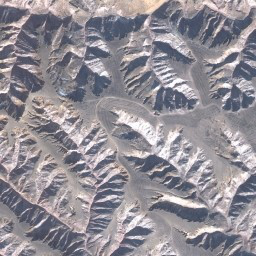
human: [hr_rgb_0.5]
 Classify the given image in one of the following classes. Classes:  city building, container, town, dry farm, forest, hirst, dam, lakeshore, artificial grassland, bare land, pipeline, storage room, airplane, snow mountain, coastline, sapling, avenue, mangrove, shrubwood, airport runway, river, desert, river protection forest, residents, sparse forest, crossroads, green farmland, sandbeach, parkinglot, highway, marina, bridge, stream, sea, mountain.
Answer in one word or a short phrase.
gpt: mountain